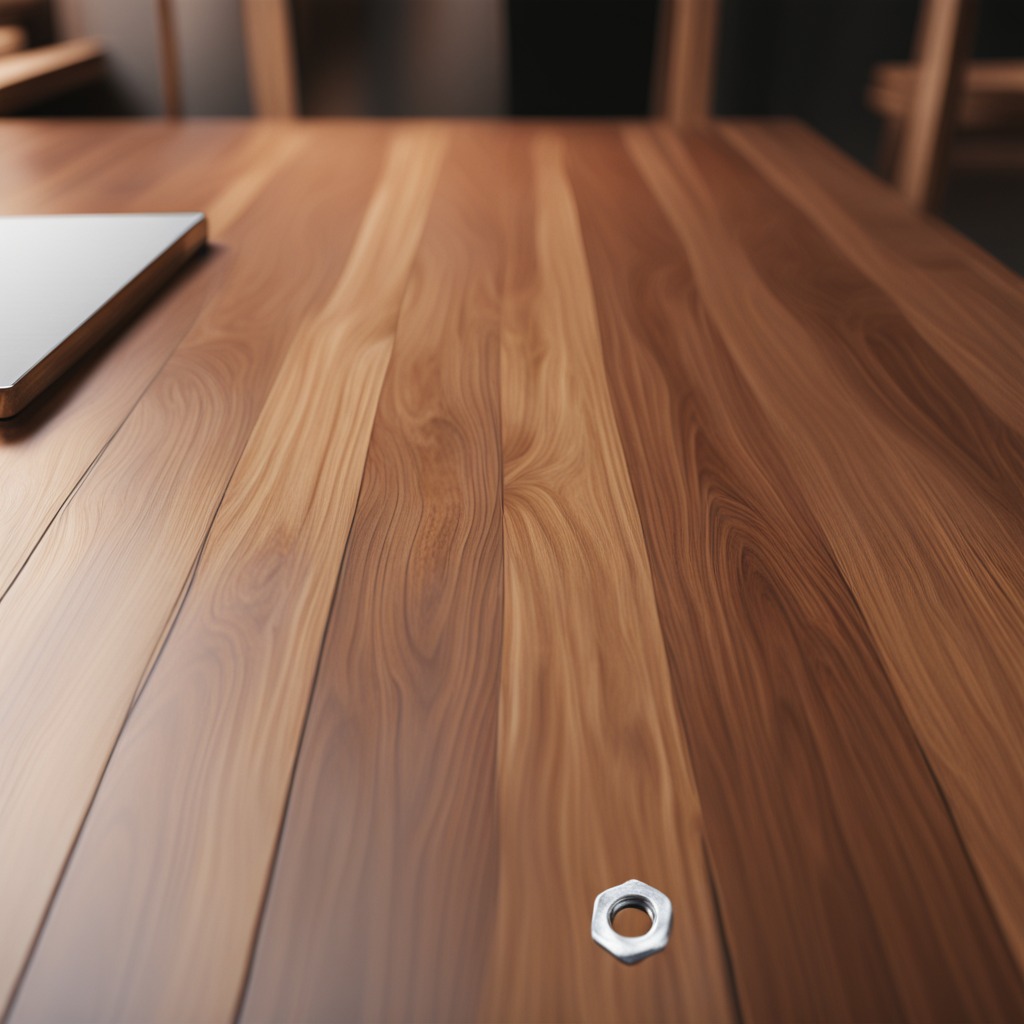
A metal nut is lying on the wooden table.